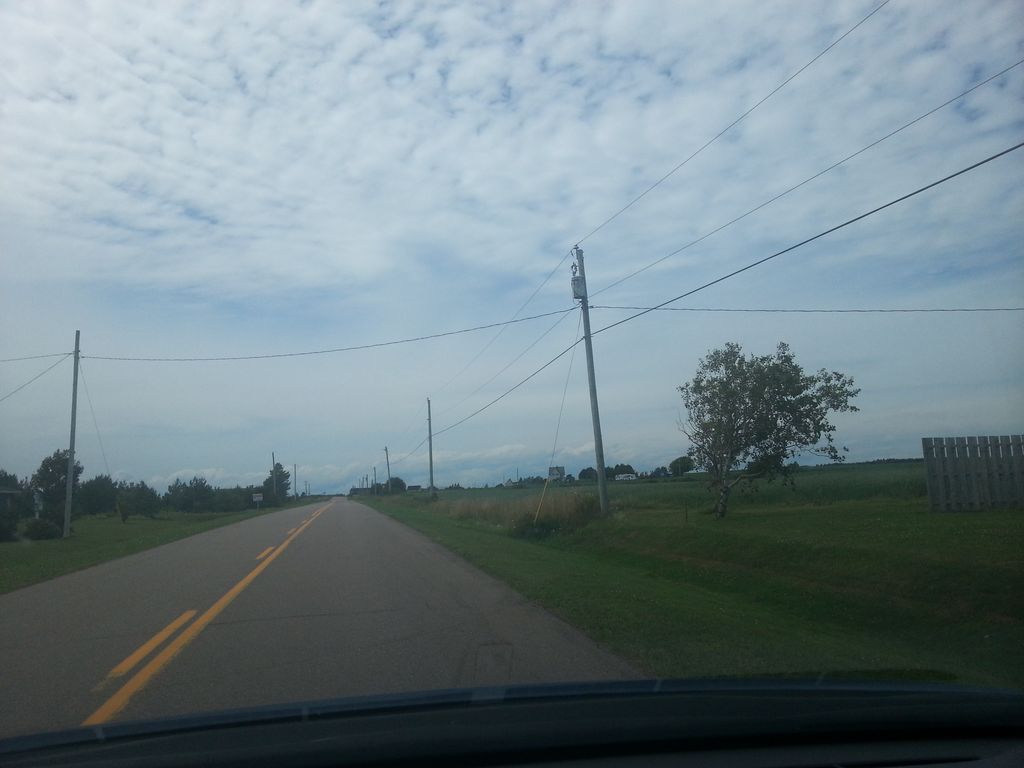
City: charlottetown